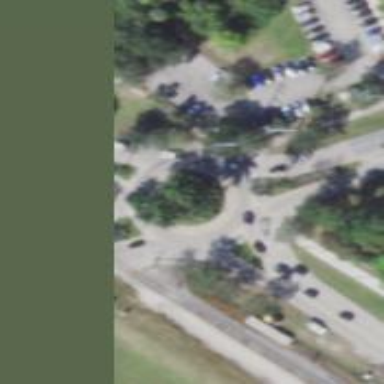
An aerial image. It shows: Secondary road around roundabout.